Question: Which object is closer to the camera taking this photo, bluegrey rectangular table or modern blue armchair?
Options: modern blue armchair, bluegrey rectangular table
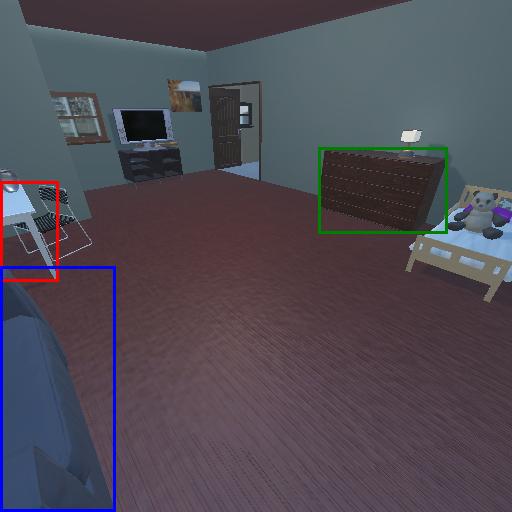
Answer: modern blue armchair